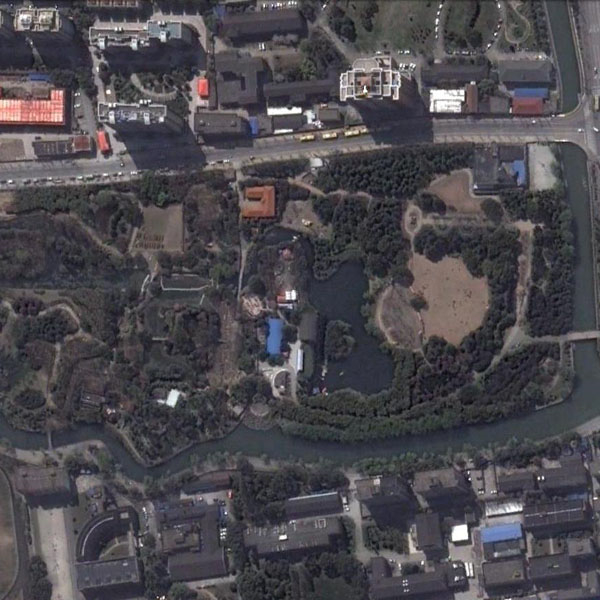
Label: Park